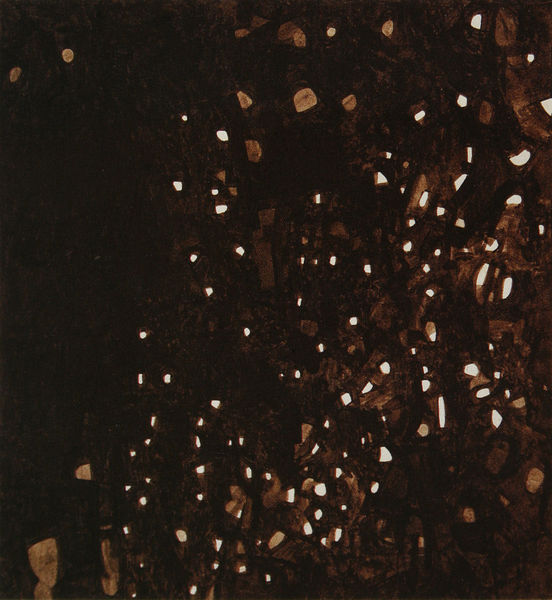
Titel: Farben der Natur
Künstler: Boris Ender
Standort: Moskau
Institution: Privatsammlung
Schlagwörter: baum, dunkel, gemälde, schatten, weiß, ocker, braun, licht, nacht, schwarz, beige, öl, lichtpunkte, kontrast, abstrakt, fläche, punkte, schweben, flecken, verteilt, verstreut, aussparungen